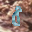
Label: 8